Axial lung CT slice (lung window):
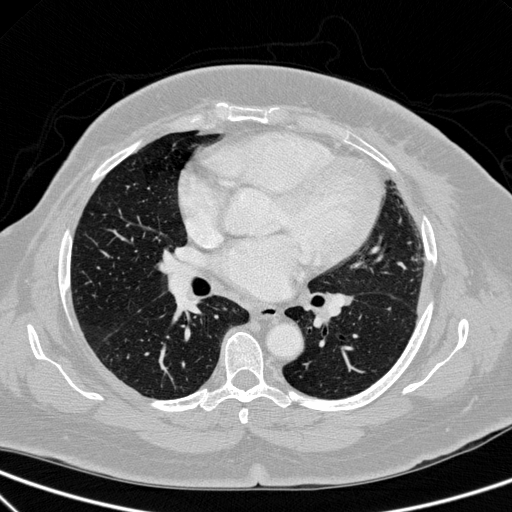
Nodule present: no